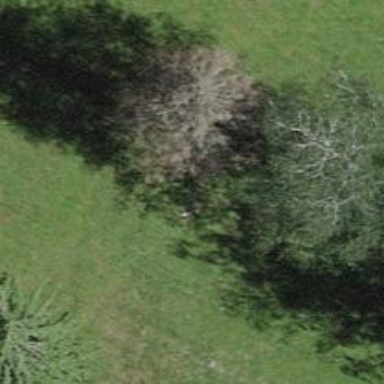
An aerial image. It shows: Evergreen tree with needle-leaved leaves.